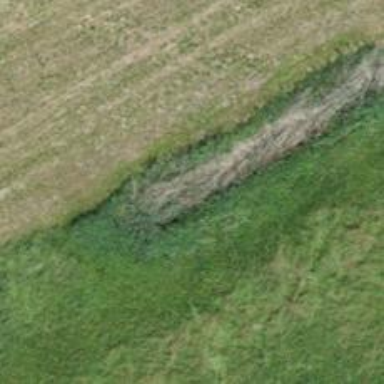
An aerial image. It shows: Culvert tunnel passing through ditch.